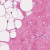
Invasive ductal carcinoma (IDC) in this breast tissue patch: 0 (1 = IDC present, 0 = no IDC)